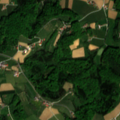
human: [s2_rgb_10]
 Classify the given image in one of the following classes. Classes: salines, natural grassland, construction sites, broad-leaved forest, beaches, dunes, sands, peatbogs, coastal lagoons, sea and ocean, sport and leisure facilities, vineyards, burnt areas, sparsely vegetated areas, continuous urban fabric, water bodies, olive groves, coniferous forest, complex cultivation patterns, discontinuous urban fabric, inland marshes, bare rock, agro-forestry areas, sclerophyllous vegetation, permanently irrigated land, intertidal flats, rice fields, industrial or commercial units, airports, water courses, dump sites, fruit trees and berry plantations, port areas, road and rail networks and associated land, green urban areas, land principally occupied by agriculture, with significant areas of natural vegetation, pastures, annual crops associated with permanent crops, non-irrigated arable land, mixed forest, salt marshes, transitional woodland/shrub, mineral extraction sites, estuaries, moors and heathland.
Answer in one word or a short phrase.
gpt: non-irrigated arable land, complex cultivation patterns, broad-leaved forest